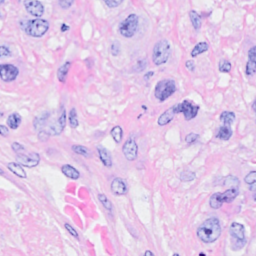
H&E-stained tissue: Breast